Question: I'm trying to create an opening tutorial that consists of four panes for my application, but since I'm new to Android, I want to make sure I'm considering all of my options before marking this task as "complete". I know of three ways, I can only really accomplish one. There are no requirements for this tutorial, but some "wanted features" would be a sliding action to each pane would be nice as well as the image and the bottom (navigation circles) not moving and the title on top not moving.
## One Way

The red circled items are 'textViews' that are centered horizontally and pushed off the top.
The white circled items are 'imageViews' that are centered horizontally and vertically.
The purple circled are 'imageViews' that are centered horizontally and pushed off the bottom.
## Second Way
Fragments were difficult to learn, but the more I read about them/see tutorials on them, they seem to only really be used for tablets. Would it be a valid way to accomplish this?
## Third Way
<URL>
I've never used this before, but I know it's an option.
## Final Question
Which way is used more often/what's the proper way to implement this? Is there any way to only have the middle part (the image) slide in, but the title (top) and the navigation images (bottom) just change once the image slides in?
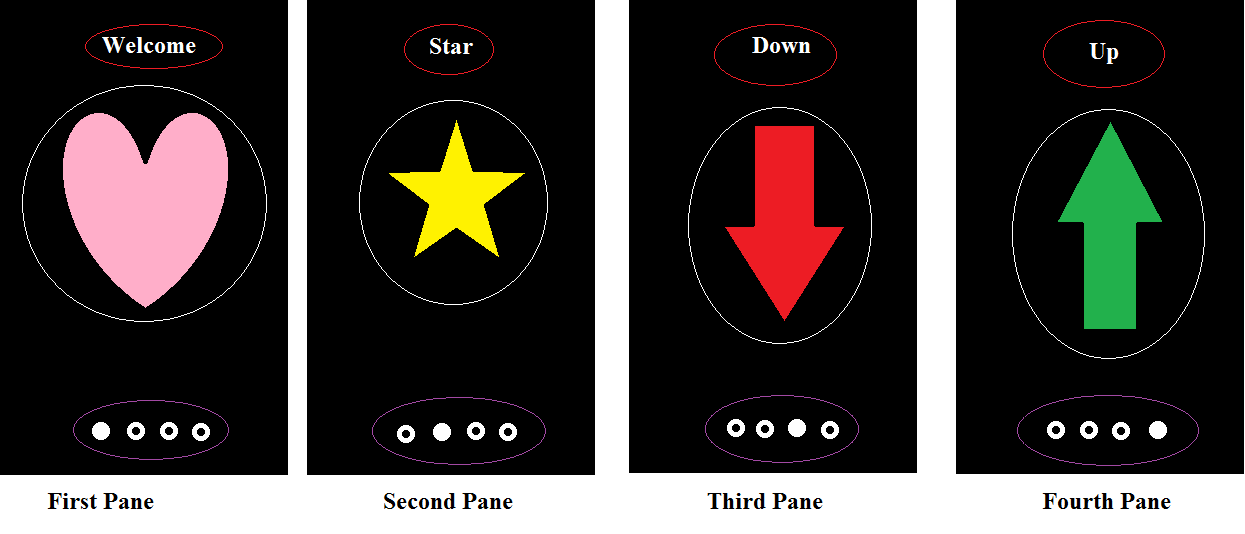
Answer: Here's some code to do it the ViewPager way (which is exactly how u do it)
'''
package com.test.viewpager;
import android.app.Activity;
import android.content.Context;
import android.content.Intent;
import android.os.Bundle;
import android.support.v4.view.PagerAdapter;
import android.support.v4.view.ViewPager;
import android.util.Log;
import android.view.LayoutInflater;
import android.view.View;
import android.view.View.OnClickListener;
import android.view.ViewGroup;
import android.widget.ImageView;
import android.widget.TextView;
public class WalkthroughActivity extends Activity {
private static final int MAX_VIEWS = 5;
ViewPager mViewPager;
@Override
protected void onCreate(Bundle savedInstanceState) {
super.onCreate(savedInstanceState);
setContentView(R.layout.walkthrough_activity);
mViewPager = (ViewPager) findViewById(R.id.view_pager);
mViewPager.setAdapter(new WalkthroughPagerAdapter());
mViewPager.setOnPageChangeListener(new WalkthroughPageChangeListener());
}
class WalkthroughPagerAdapter extends PagerAdapter {
@Override
public int getCount() {
return MAX_VIEWS;
}
@Override
public boolean isViewFromObject(View view, Object object) {
return view == (View) object;
}
@Override
public Object instantiateItem(View container, int position) {
Log.e("walkthrough", "instantiateItem(" + position + ");");
LayoutInflater inflater = (LayoutInflater) getSystemService(Context.LAYOUT_INFLATER_SERVICE);
View imageViewContainer = inflater.inflate(R.layout.walkthrough_single_view, null);
ImageView imageView = (ImageView) imageViewContainer.findViewById(R.id.image_view);
switch(position) {
case 0:
imageView.setImageResource(R.drawable.image1);
break;
case 1:
imageView.setImageResource(R.drawable.image2);
break;
case 2:
imageView.setImageResource(R.drawable.image3);
break;
case 3:
imageView.setImageResource(R.drawable.image4);
break;
case 4:
imageView.setImageResource(R.drawable.image5);
break;
}
((ViewPager) container).addView(imageViewContainer, 0);
return imageViewContainer;
}
@Override
public void destroyItem(ViewGroup container, int position, Object object) {
((ViewPager)container).removeView((View)object);
}
}
class WalkthroughPageChangeListener implements ViewPager.OnPageChangeListener {
@Override
public void onPageScrollStateChanged(int arg0) {
}
@Override
public void onPageScrolled(int arg0, float arg1, int arg2) {
}
@Override
public void onPageSelected(int position) {
// Here is where you should show change the view of page indicator
switch(position) {
case MAX_VIEWS - 1:
break;
default:
}
}
}
}
'''
And here's my 'walkthrough_activity.xml'
'''
<?xml version="1.0" encoding="utf-8"?>
<RelativeLayout xmlns:android="http://schemas.android.com/apk/res/android"
android:layout_width="fill_parent"
android:layout_height="fill_parent" >
<android.support.v4.view.ViewPager
android:id="@+id/view_pager"
android:layout_width="fill_parent"
android:layout_height="fill_parent"
android:layout_above="@+id/screen_navigation_button" />
<!-- This TextView will not swipe when you swipe in the ViewPager -->
<TextView
android:id="@id/screen_navigation_button"
android:layout_width="fill_parent"
android:layout_height="wrap_content"
android:layout_alignParentBottom="true"
android:gravity="center"
android:padding="10dip"
android:text="Hello, Walkthrough!"
android:textSize="18sp" />
</RelativeLayout>
'''
And 'walkthrough_single_view.xml' is as simple as this -
'''
<?xml version="1.0" encoding="utf-8"?>
<ImageView xmlns:android="http://schemas.android.com/apk/res/android"
android:id="@+id/image_view"
android:layout_width="fill_parent"
android:layout_height="fill_parent" />
'''
Hope that helps :)